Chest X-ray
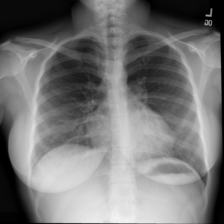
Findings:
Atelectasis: negative
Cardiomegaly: positive
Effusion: negative
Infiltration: positive
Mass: negative
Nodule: negative
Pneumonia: negative
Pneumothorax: negative
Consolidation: negative
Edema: negative
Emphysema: negative
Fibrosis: negative
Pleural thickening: negative
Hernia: negative